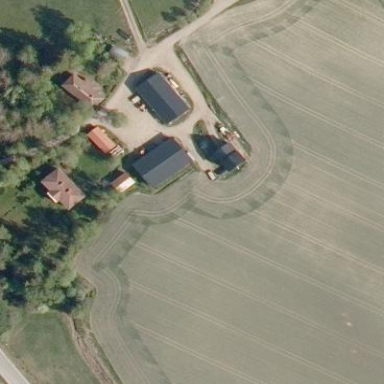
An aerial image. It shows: Farmyard area.